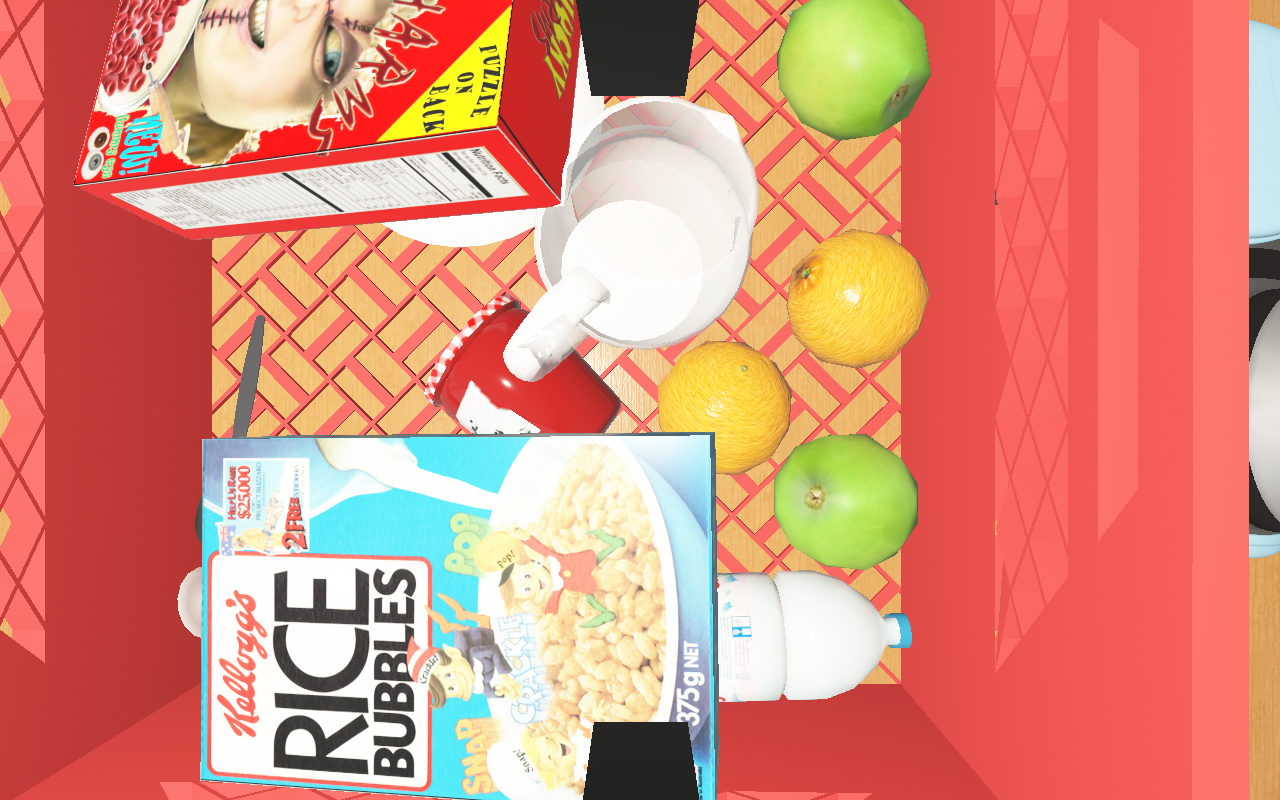
Objects in the scene:
water bottle
apple
apple
orange
orange
plate
wineglass
cereal box
cereal box
biscuit box